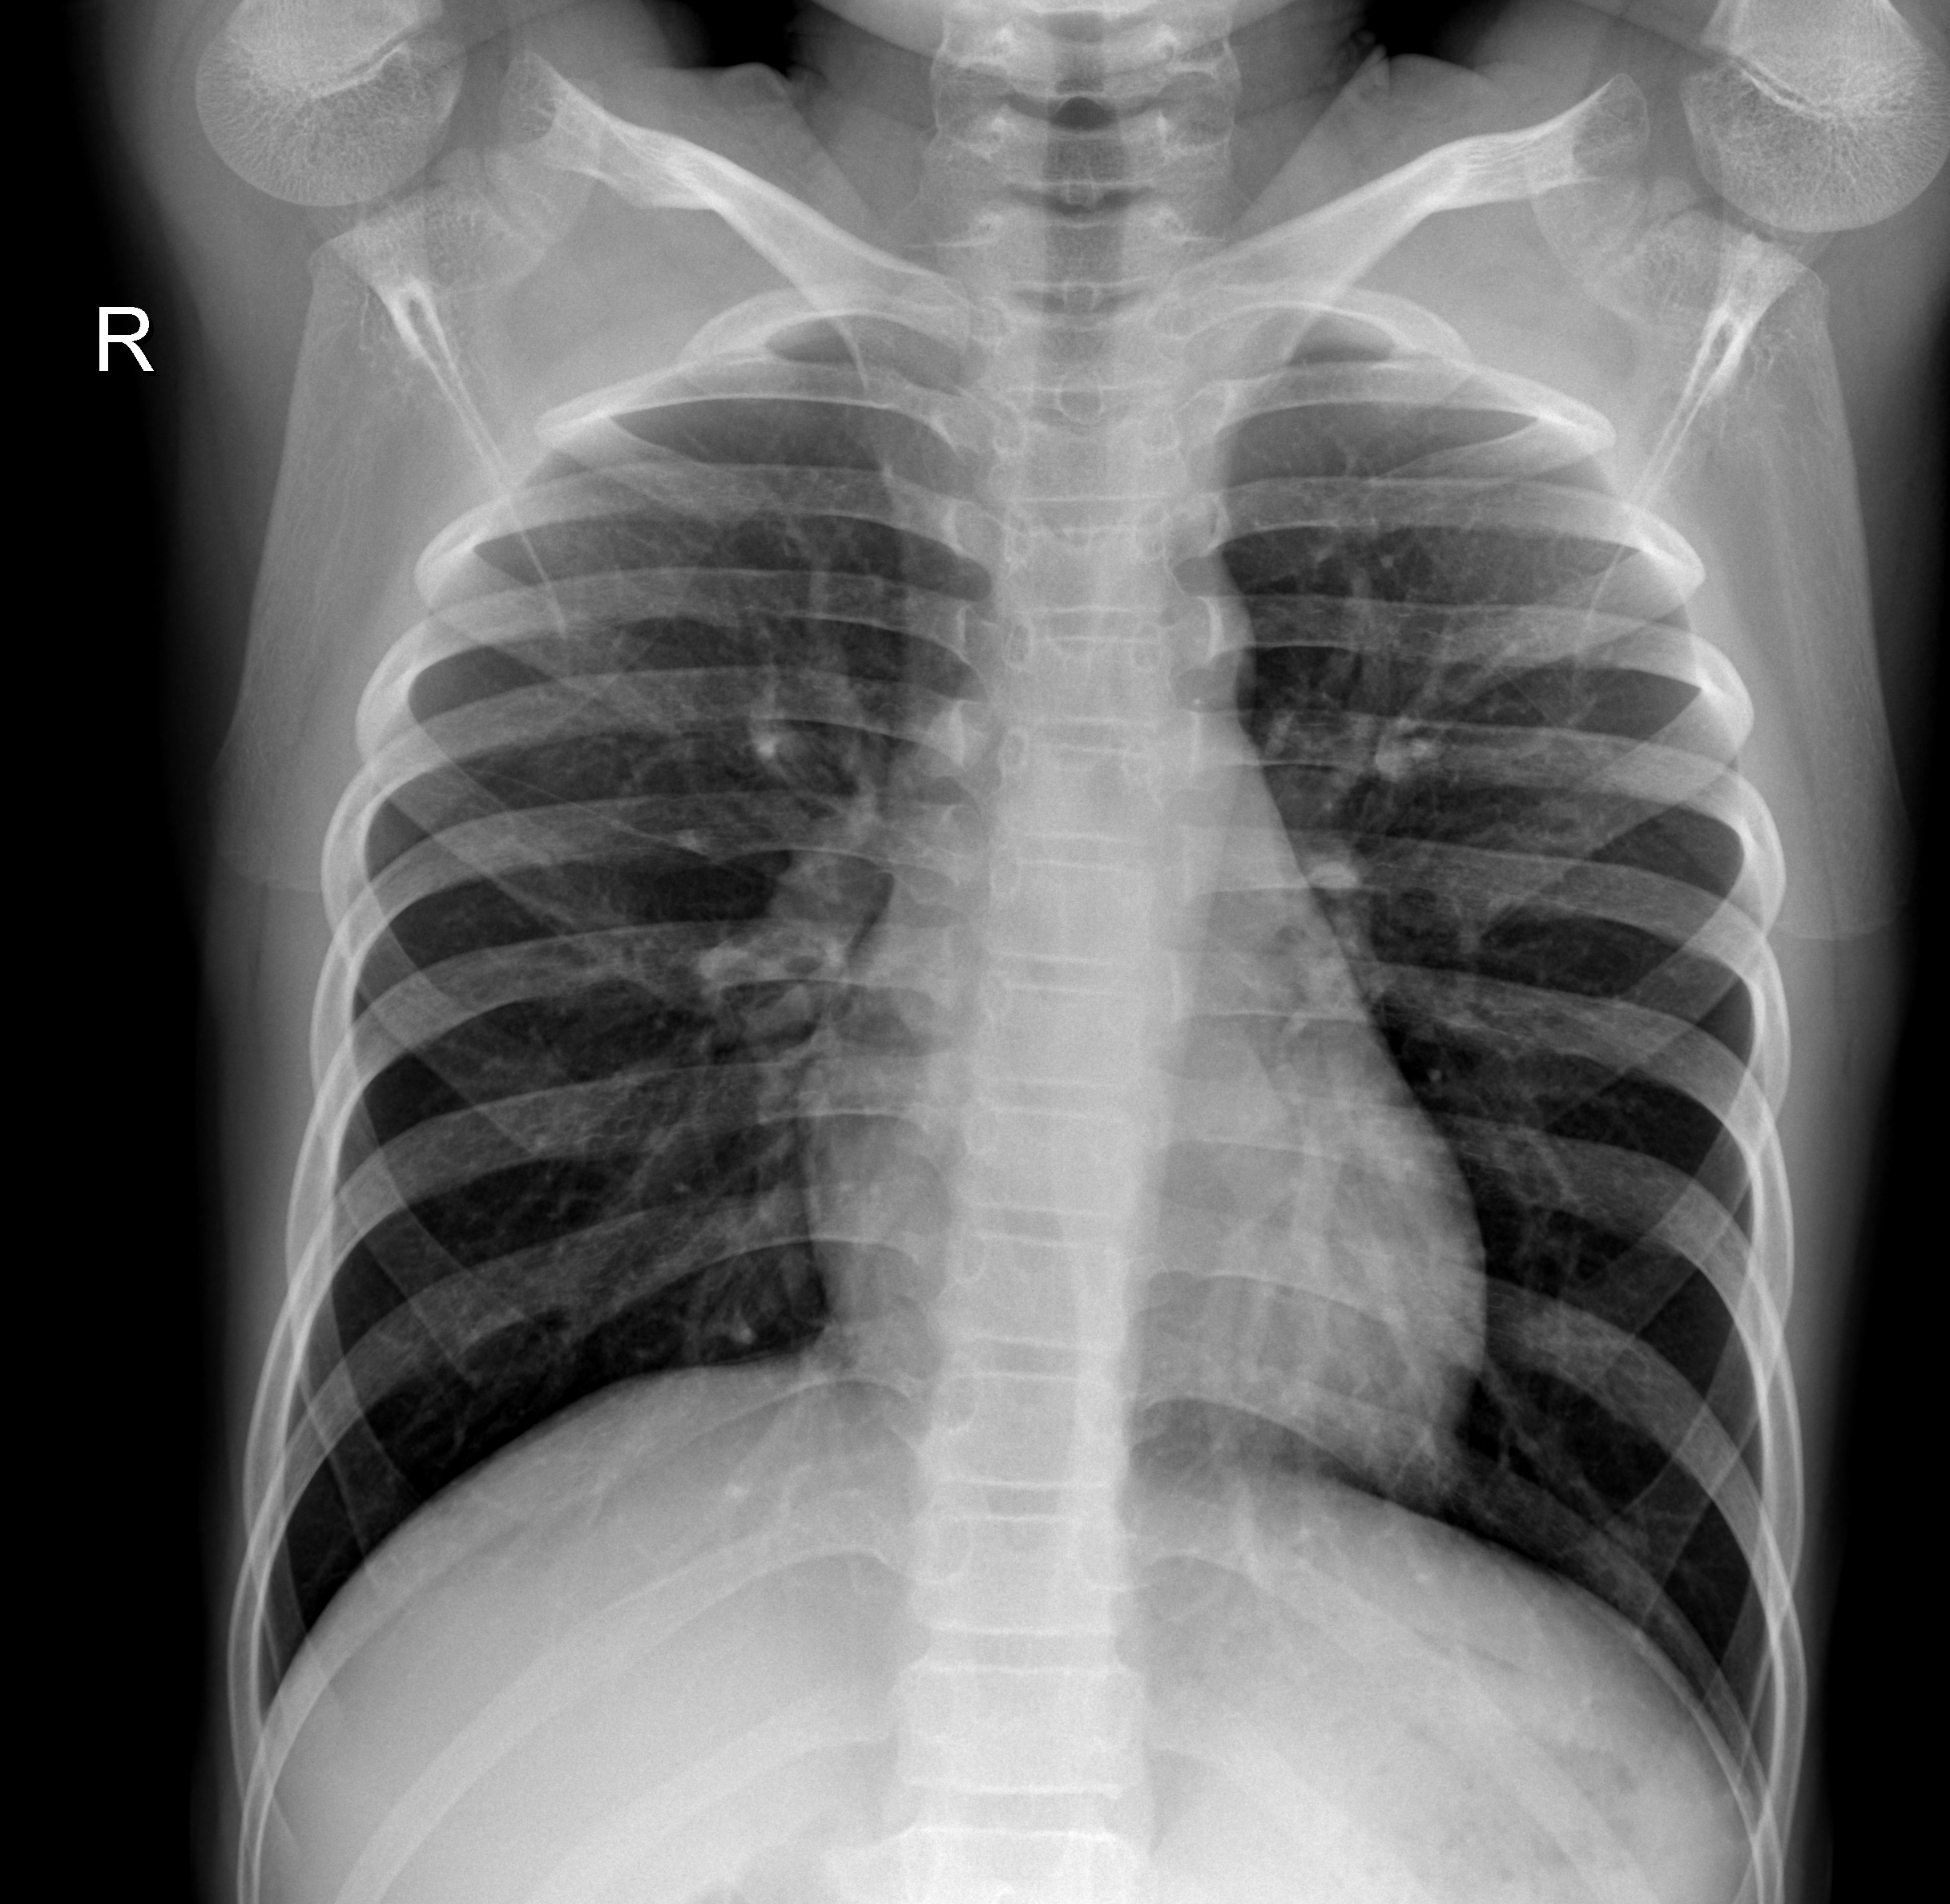
Diagnosis: NORMAL